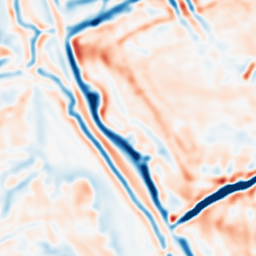
Category: multiscale
Decomposition family: dog
Decomposition parameters: sigma_low: 3
sigma_high: 5
Upsampling method: regularized
Upsampling parameters: scale: 4
lambda_reg: 0.001
Upsampling scale: 4